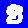
Digit: 8